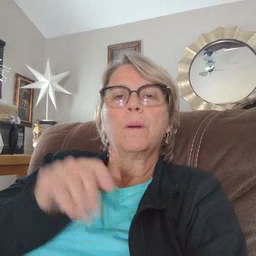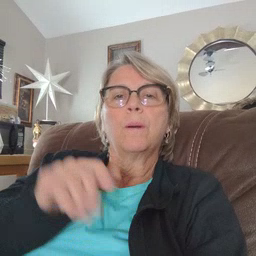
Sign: flower